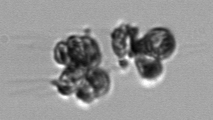
Label: Corymbellus